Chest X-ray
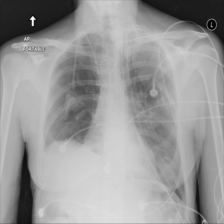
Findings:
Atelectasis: negative
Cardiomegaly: negative
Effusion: negative
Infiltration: negative
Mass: negative
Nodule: negative
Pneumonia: negative
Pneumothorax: negative
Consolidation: negative
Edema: negative
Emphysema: negative
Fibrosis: negative
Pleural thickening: negative
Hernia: negative